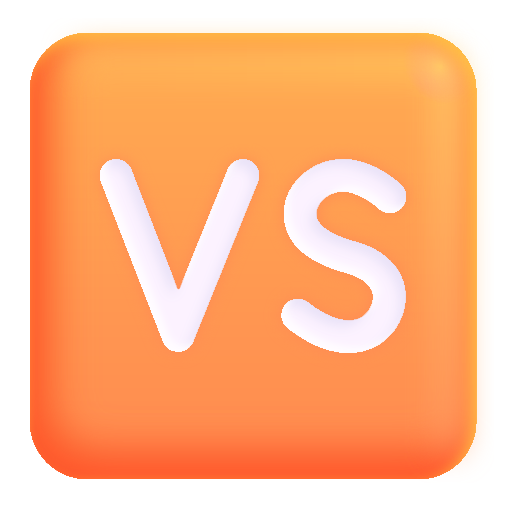
vs button color